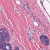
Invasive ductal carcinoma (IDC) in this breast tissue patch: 1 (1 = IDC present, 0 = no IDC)